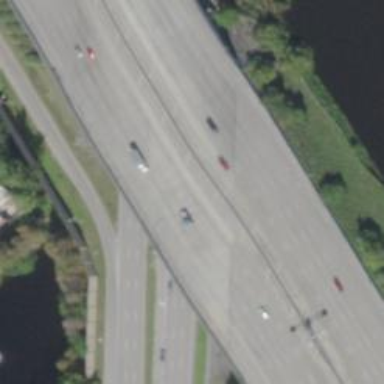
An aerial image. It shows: Bridge.